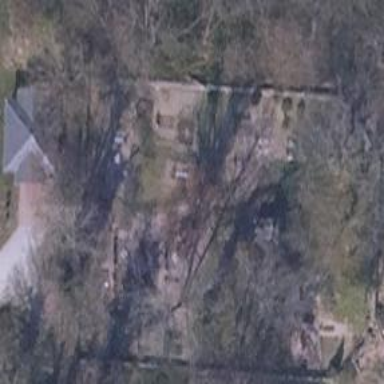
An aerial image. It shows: Cemetery.